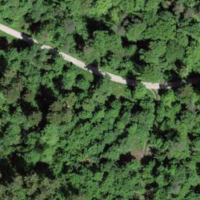
EUNIS habitat code: 44
Species observed at this site:
Angelica sylvestris
Pteridium aquilinum
Tussilago farfara